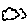
Label: cloud